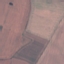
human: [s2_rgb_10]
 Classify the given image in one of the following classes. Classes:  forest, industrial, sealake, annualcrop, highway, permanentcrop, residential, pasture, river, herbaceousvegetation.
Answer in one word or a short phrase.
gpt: AnnualCrop